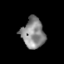
Tissue: skin
Cell type: Epithelial cells
Senescence score: 0.1678
Nuclear area (px): 689
Mean DAPI intensity: 136.559